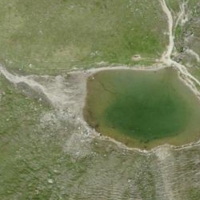
EUNIS habitat code: 26
Species observed at this site:
Rana temporaria
Marmota marmota